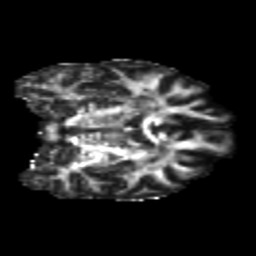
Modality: FA
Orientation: coronal
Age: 24
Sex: male
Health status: healthy
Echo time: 0.074 s